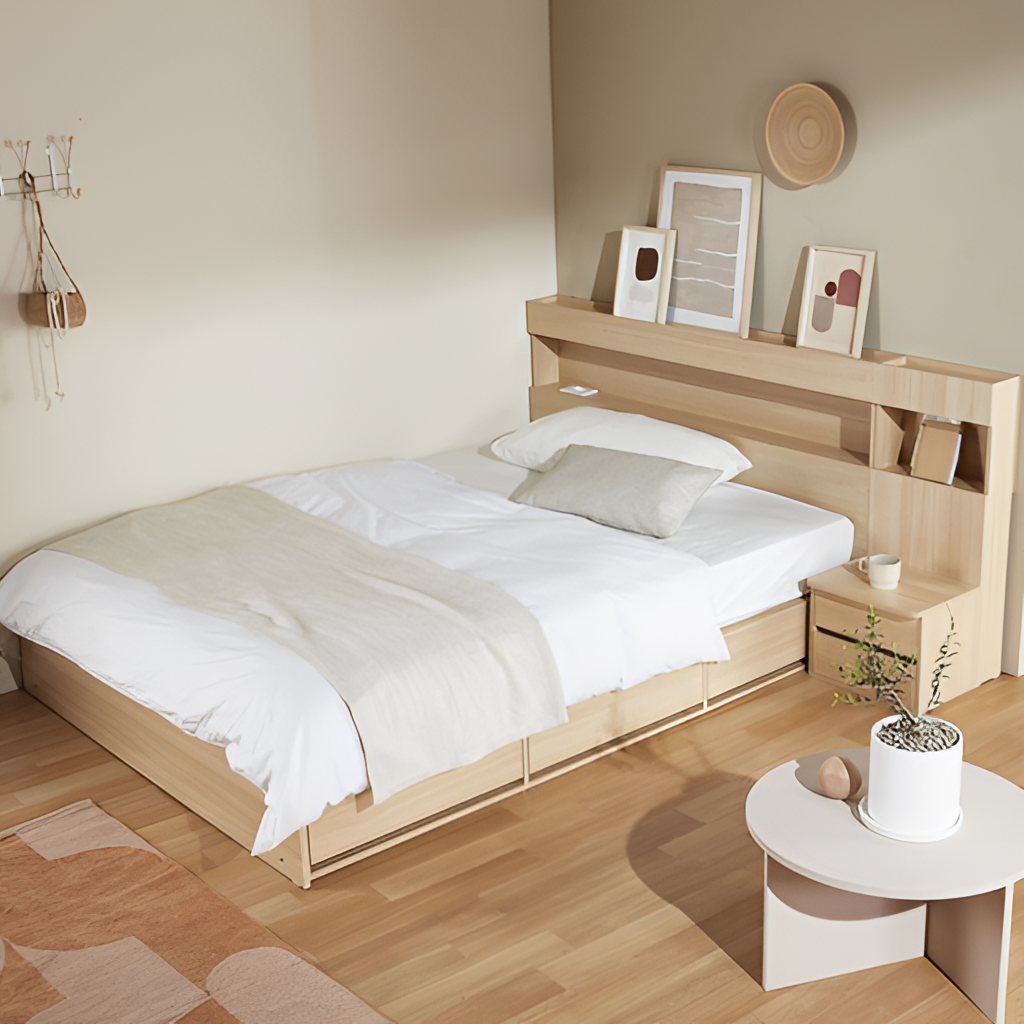
bedroom, beige wood bed, wood flooring, with plank pattern, minimalist, beige paint wallpaper, with solid pattern